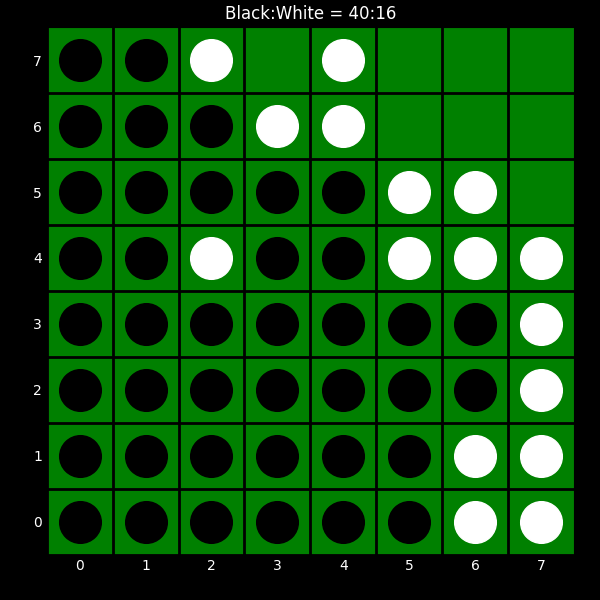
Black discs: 40
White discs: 16